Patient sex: M
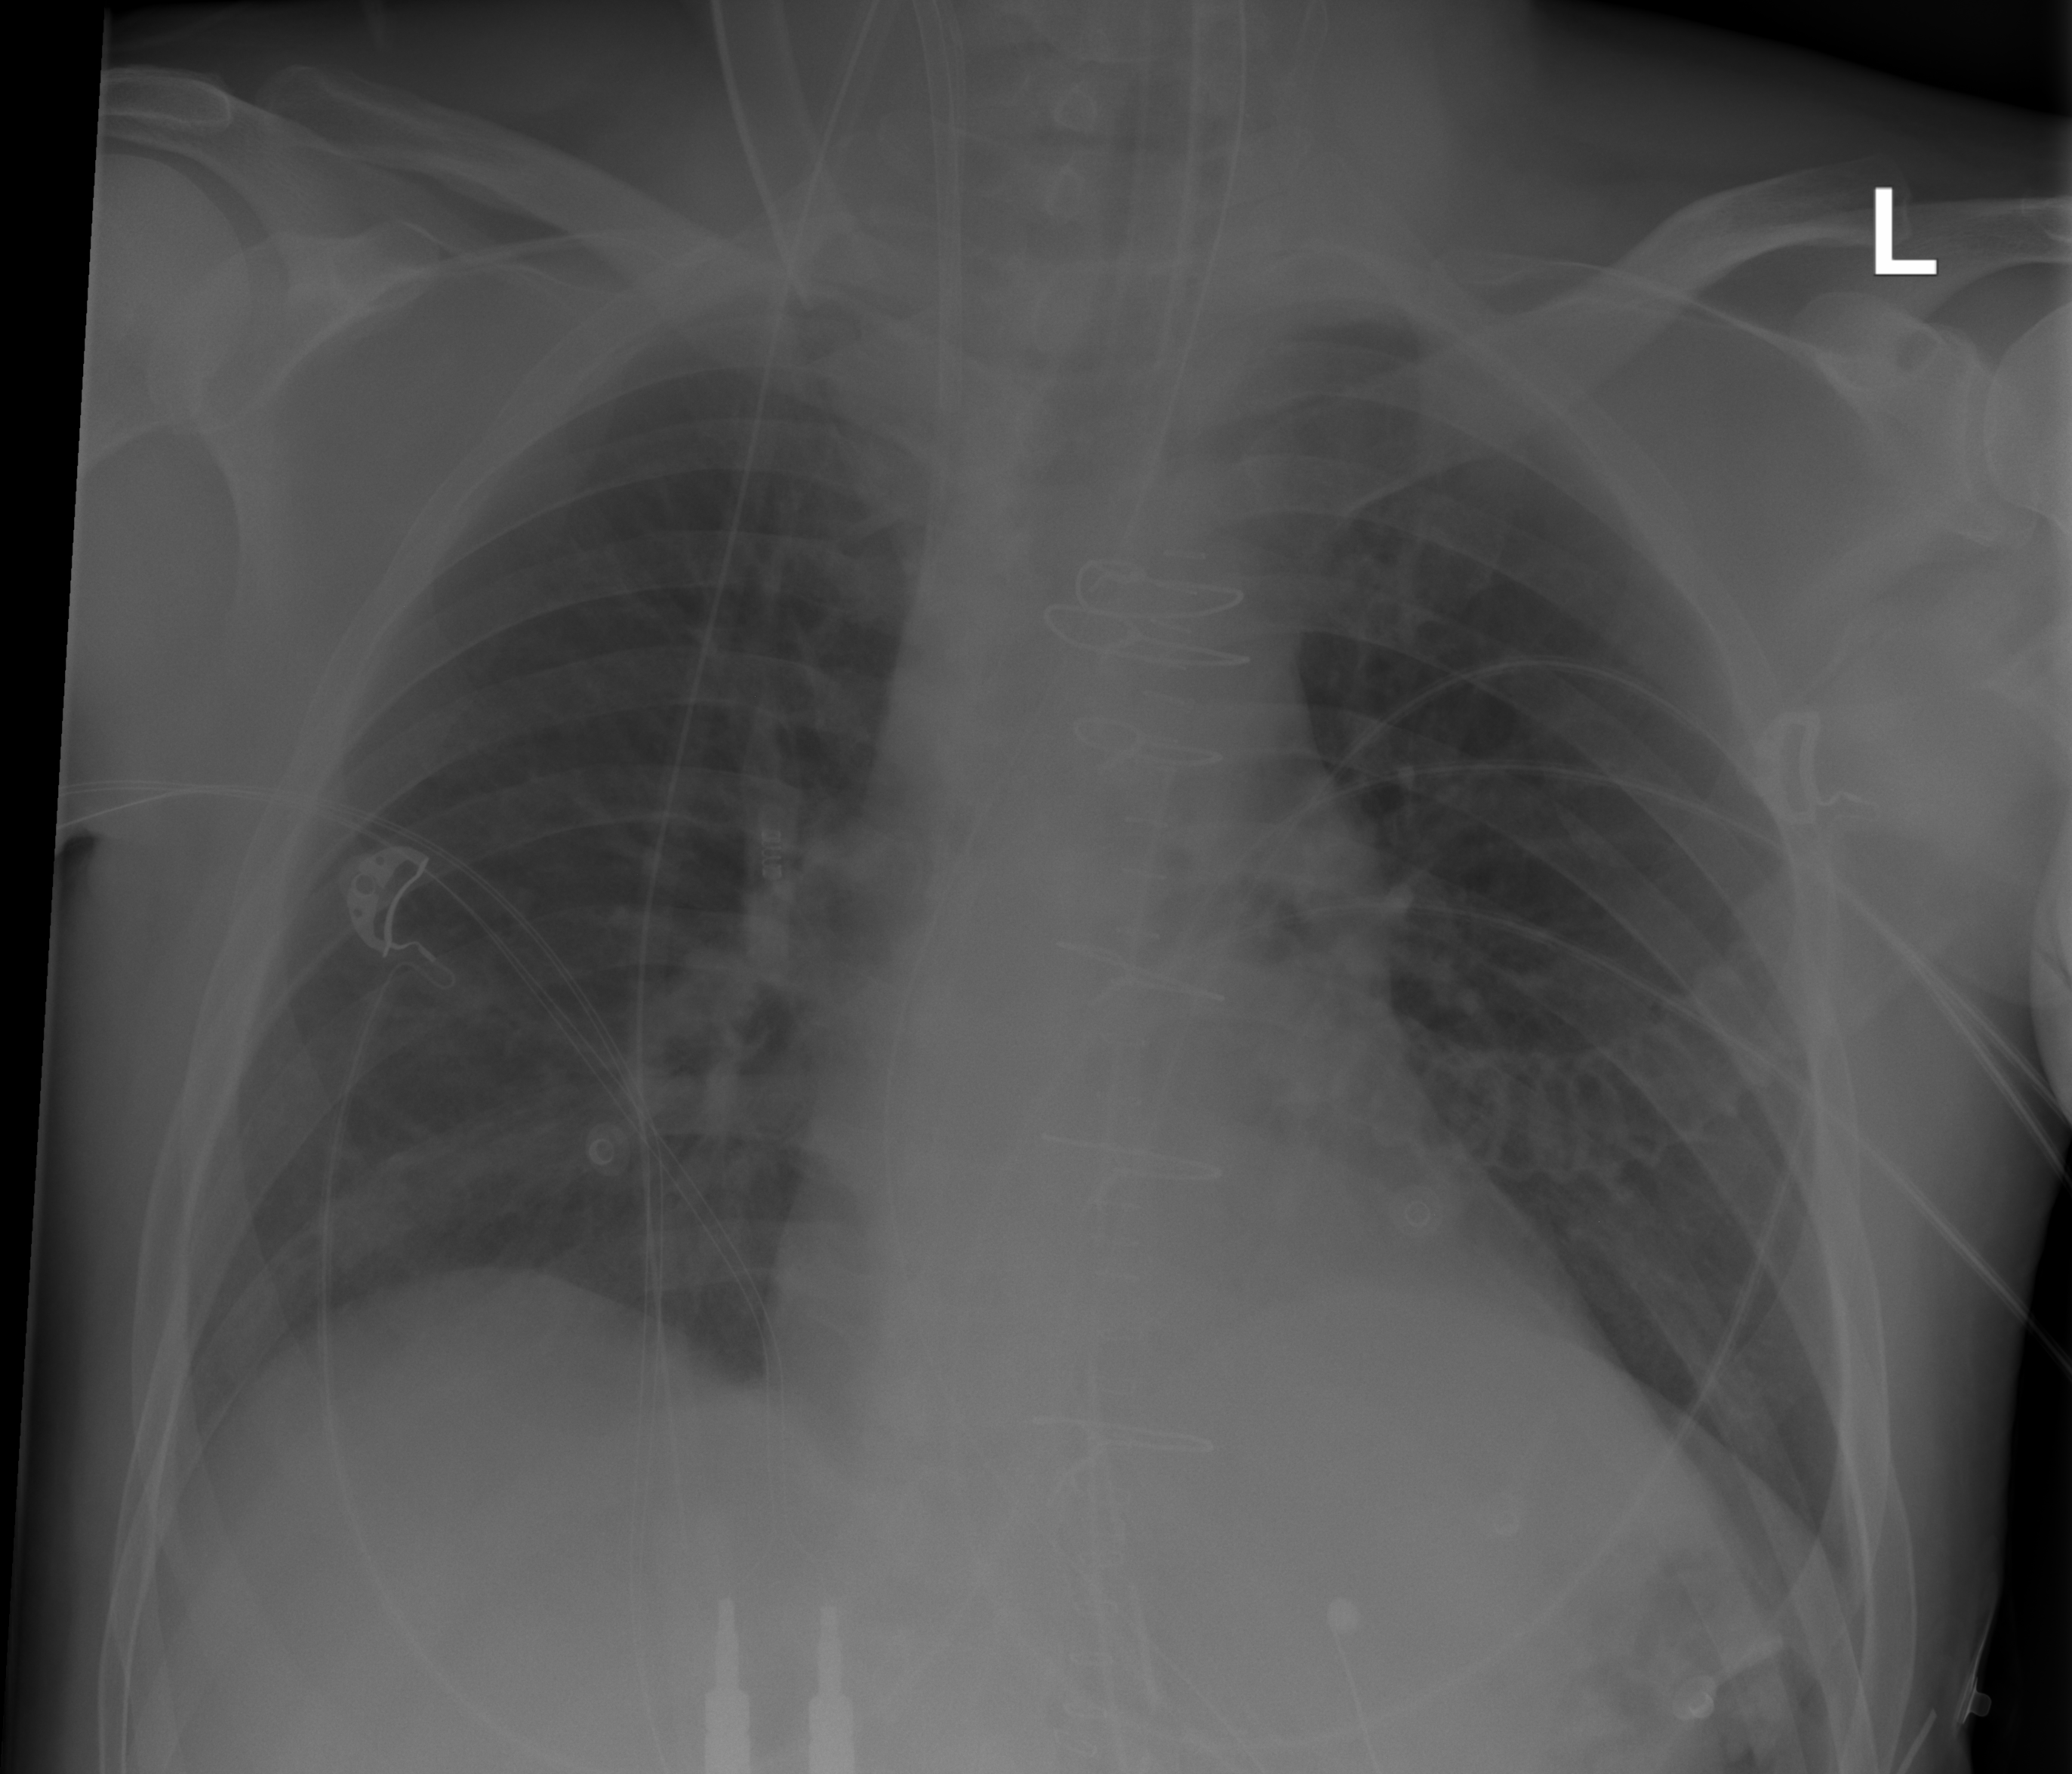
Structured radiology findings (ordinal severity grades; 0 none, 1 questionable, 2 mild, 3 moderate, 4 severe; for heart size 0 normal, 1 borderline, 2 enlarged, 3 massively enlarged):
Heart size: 1
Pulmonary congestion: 0
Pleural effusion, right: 1
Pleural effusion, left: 0
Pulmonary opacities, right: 0
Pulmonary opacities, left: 0
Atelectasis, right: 0
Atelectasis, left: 0